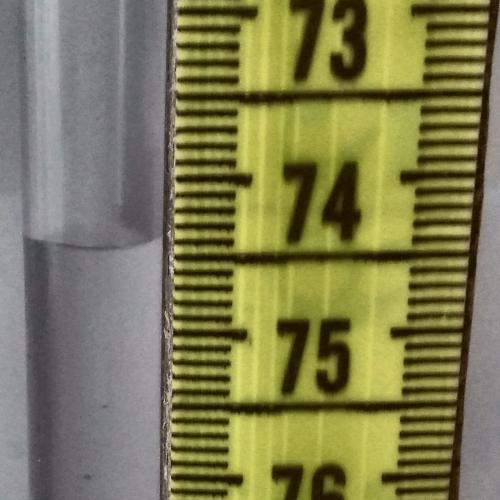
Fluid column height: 74.4 cm